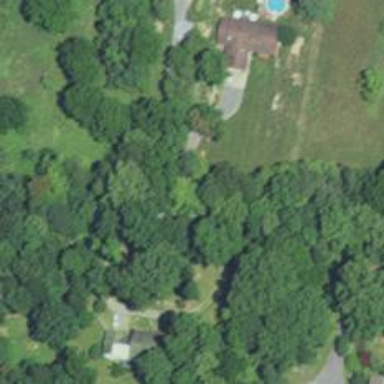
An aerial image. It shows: Driveway.